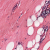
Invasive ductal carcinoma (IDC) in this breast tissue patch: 0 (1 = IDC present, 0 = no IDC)